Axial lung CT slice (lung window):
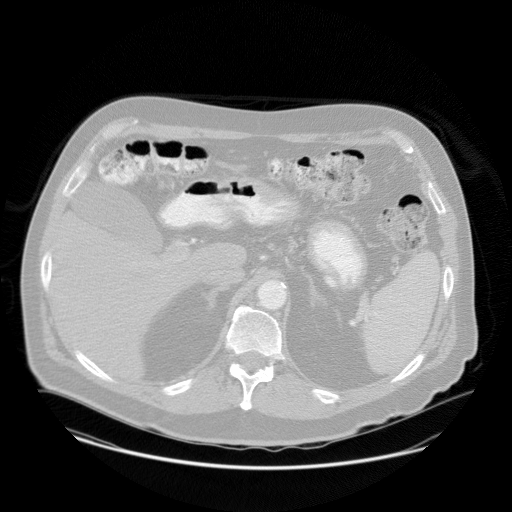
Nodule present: no